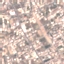
Label: Residential